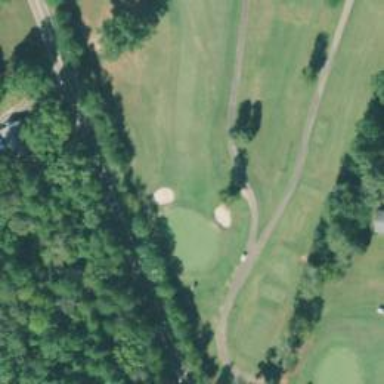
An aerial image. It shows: View of golf hole.